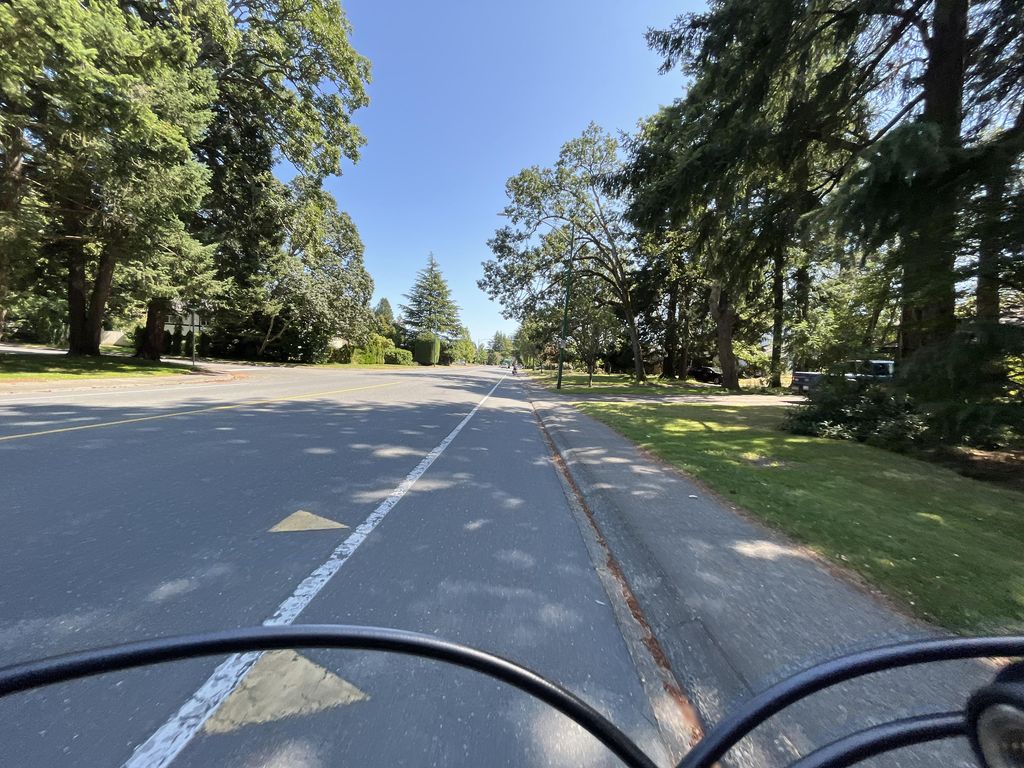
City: victoria